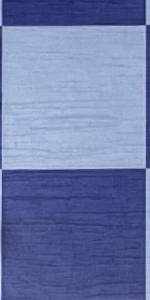
Label: Empty